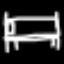
Label: bed